Question: I am trying to put together a sidebar in Bootstrap 3, but I want some items grouped under headings, like this
'''
historical data
temperature
humidity
current data
temperature
humidity
'''
But "historical data" and "current data" are not links themselves -- they are just headers to group similar items together. This should be a simple modification of basic pattern, but it fails.
The code I tried is
'''
<ul class="nav navbar-inverse">
<li>
<p class="sidebar-text> Historical data</p>
<ul class="nav">
<li> <a href="..."> Temperature </a> </li>
<li> <a href="..."> Humidity </a> </li>
</ul>
<li>
<li>
<p class="sidebar-text> Live data</p>
<ul class="nav">
<li> <a href="..."> Temperature </a> </li>
<li> <a href="..."> Humidity </a> </li>
</ul>
<li>
</ul>
'''
This is almost exactly the same as the pattern used on bootstrap documentation pages, except that bootstrap documentation uses links for main sections, and I replaced the link elements with '<p class="sidebar-text">'
However, the result looks wrong. The sublists are placed to the right of the textinstead of under it
I made a bootply demo to see the results: <URL>
Is there a way to make this work without forcing section headers to be links?
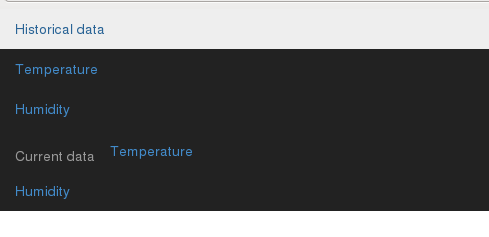
Answer: Maybe you could look into <URL>
Or if you're already set on making the side nav on your own, here's what I think. If I understand your question correctly, you just want to make you're '<p>' element behave like an '<a>' element inside the 'nav' right?
So why not target the css directly? Like for example here's the original CSS responsible for the output of the '<a>' tag
'''
.nav>li>a:hover, .nav>li>a:focus {
text-decoration: none;
background-color: #eee;
}
.nav>li>a {
position: relative;
display: block;
padding: 10px 15px;
}
'''
You could just replace the to to target the '<p>' elements:
'''
.nav>li>p:hover, .nav>li>p:focus {
text-decoration: none;
background-color: #eee;
}
.nav>li>p {
position: relative;
display: block;
padding: 10px 15px;
}
'''
this would target those '<p>' elements inside the nav, and make it perform like an '<a>' element. Ofcourse, this is just an example :) you have to get the exact css fields that makes the '<a>' perform as it is.
Also, don't overwrite your original Bootstrap files. Make a separate CSS file and put your custom styles there :)